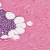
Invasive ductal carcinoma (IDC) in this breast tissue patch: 0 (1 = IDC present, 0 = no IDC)